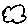
Label: cloud